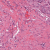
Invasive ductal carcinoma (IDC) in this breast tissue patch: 1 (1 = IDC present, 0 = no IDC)